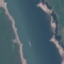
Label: River